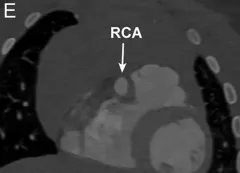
(D-F) depict the axial, coronal, and sagittal panel of the 6-months follow-up CTA, respectively. The white arrows indicate the mild dilated RCA.
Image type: radiology (ct)